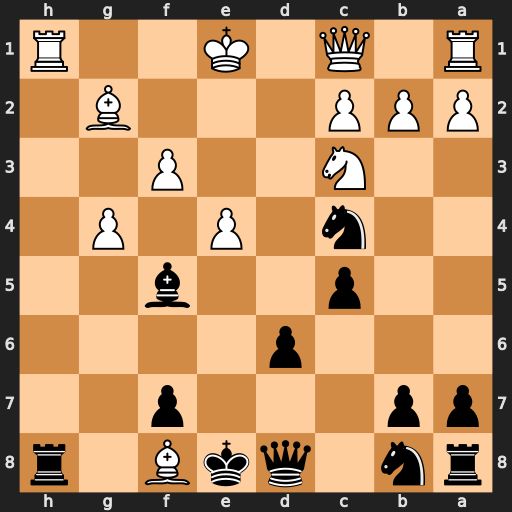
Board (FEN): rn1qkB1r/pp3p2/3p4/2p2b2/2n1P1P1/2N2P2/PPP3B1/R1Q1K2R
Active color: b
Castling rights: KQkq
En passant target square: -
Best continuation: Rxh1+ Bxh1 Qh4+